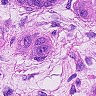
Metastatic tissue present: yes